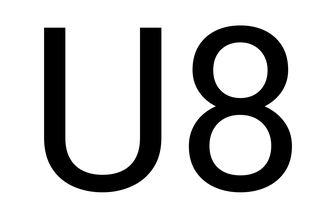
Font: Roboto_Regular